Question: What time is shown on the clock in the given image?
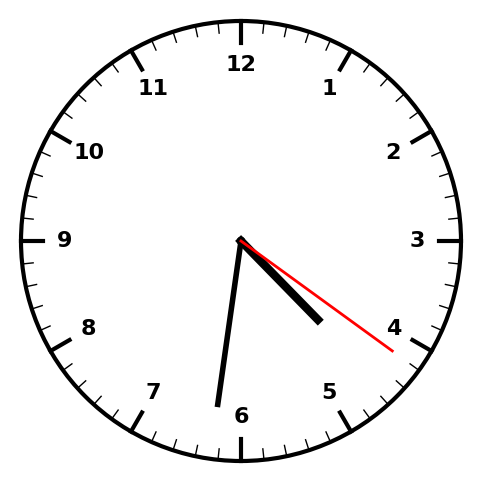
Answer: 04:31:21